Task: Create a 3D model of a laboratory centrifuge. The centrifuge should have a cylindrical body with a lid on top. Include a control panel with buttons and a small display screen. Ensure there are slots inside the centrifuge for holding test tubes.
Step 163:
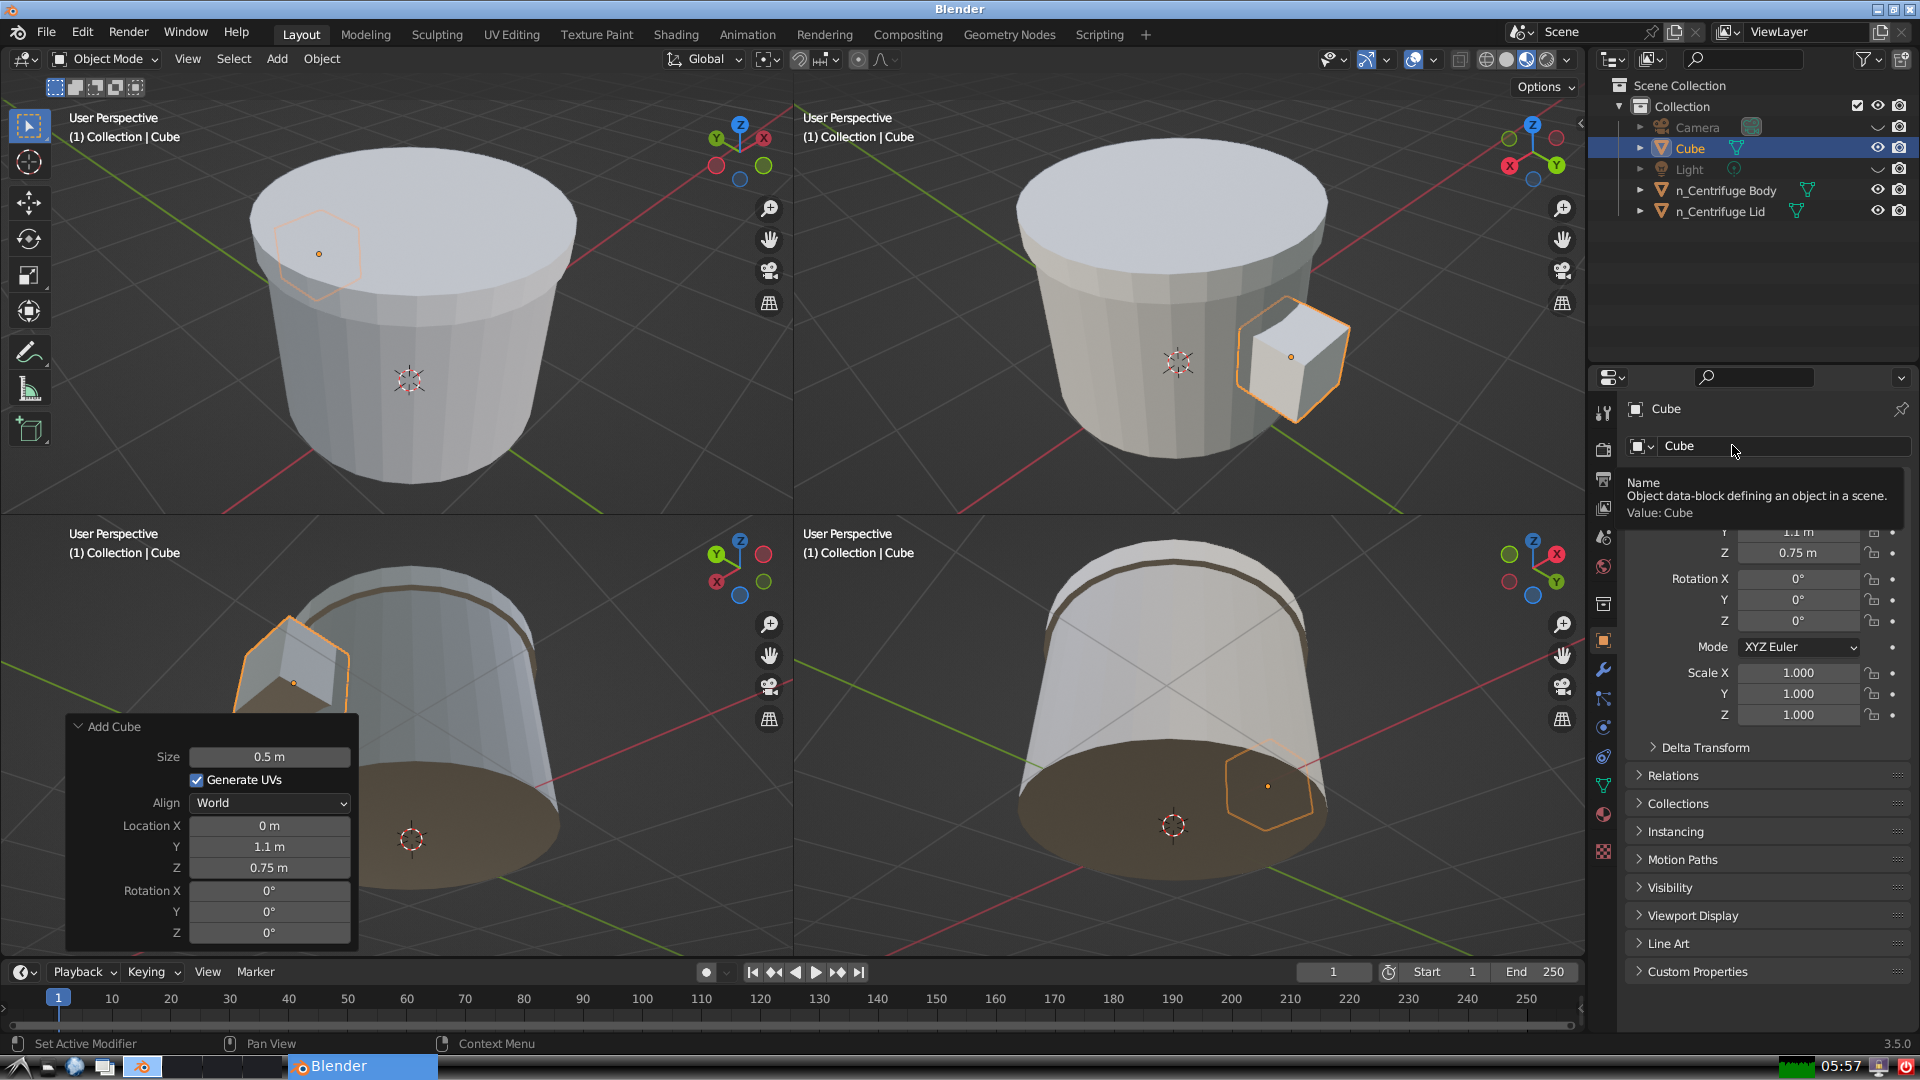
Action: click: no